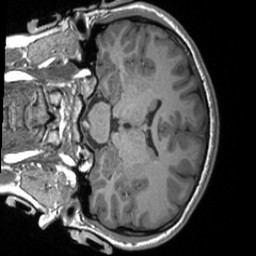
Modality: T1w
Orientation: coronal